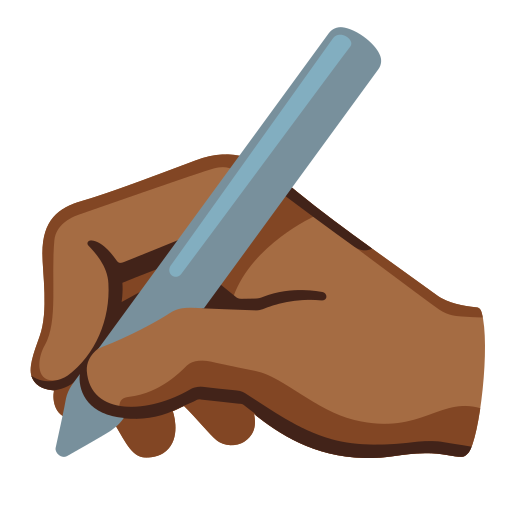
Emoji: ✍🏾